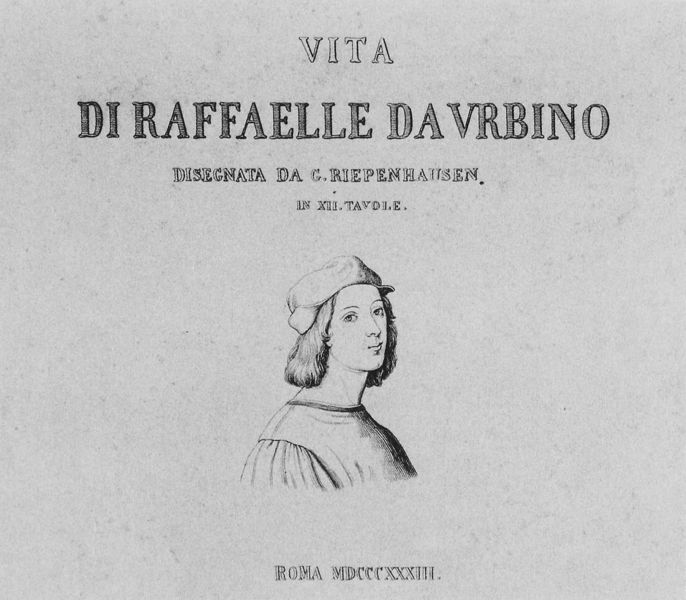
Titel: Vita di Raffaele da Urbino disegnata ed incisa da Giovanni Riepenhausen in XII Tavole, Roma 1833
Künstler: Johannes Riepenhausen
Schlagwörter: mann, jung, kappe, mütze, bildnis, portrait, schrift, italien, graphik, junge, buch, druck, titel, titelblatt, rom, buchdruck, leben, junger mann, zahl, römisch, roma, frontispiz, raffael, vita, duck, urbino, erste seite, biographie, biografie, riepenhausen, 1123, raffaelle da urbino